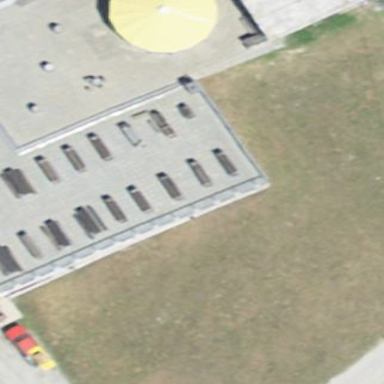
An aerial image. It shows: Outdoor seating area for leisure.